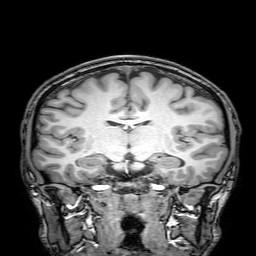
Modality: T1w
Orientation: sagittal
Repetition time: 0.00828 s
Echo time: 0.00388 s